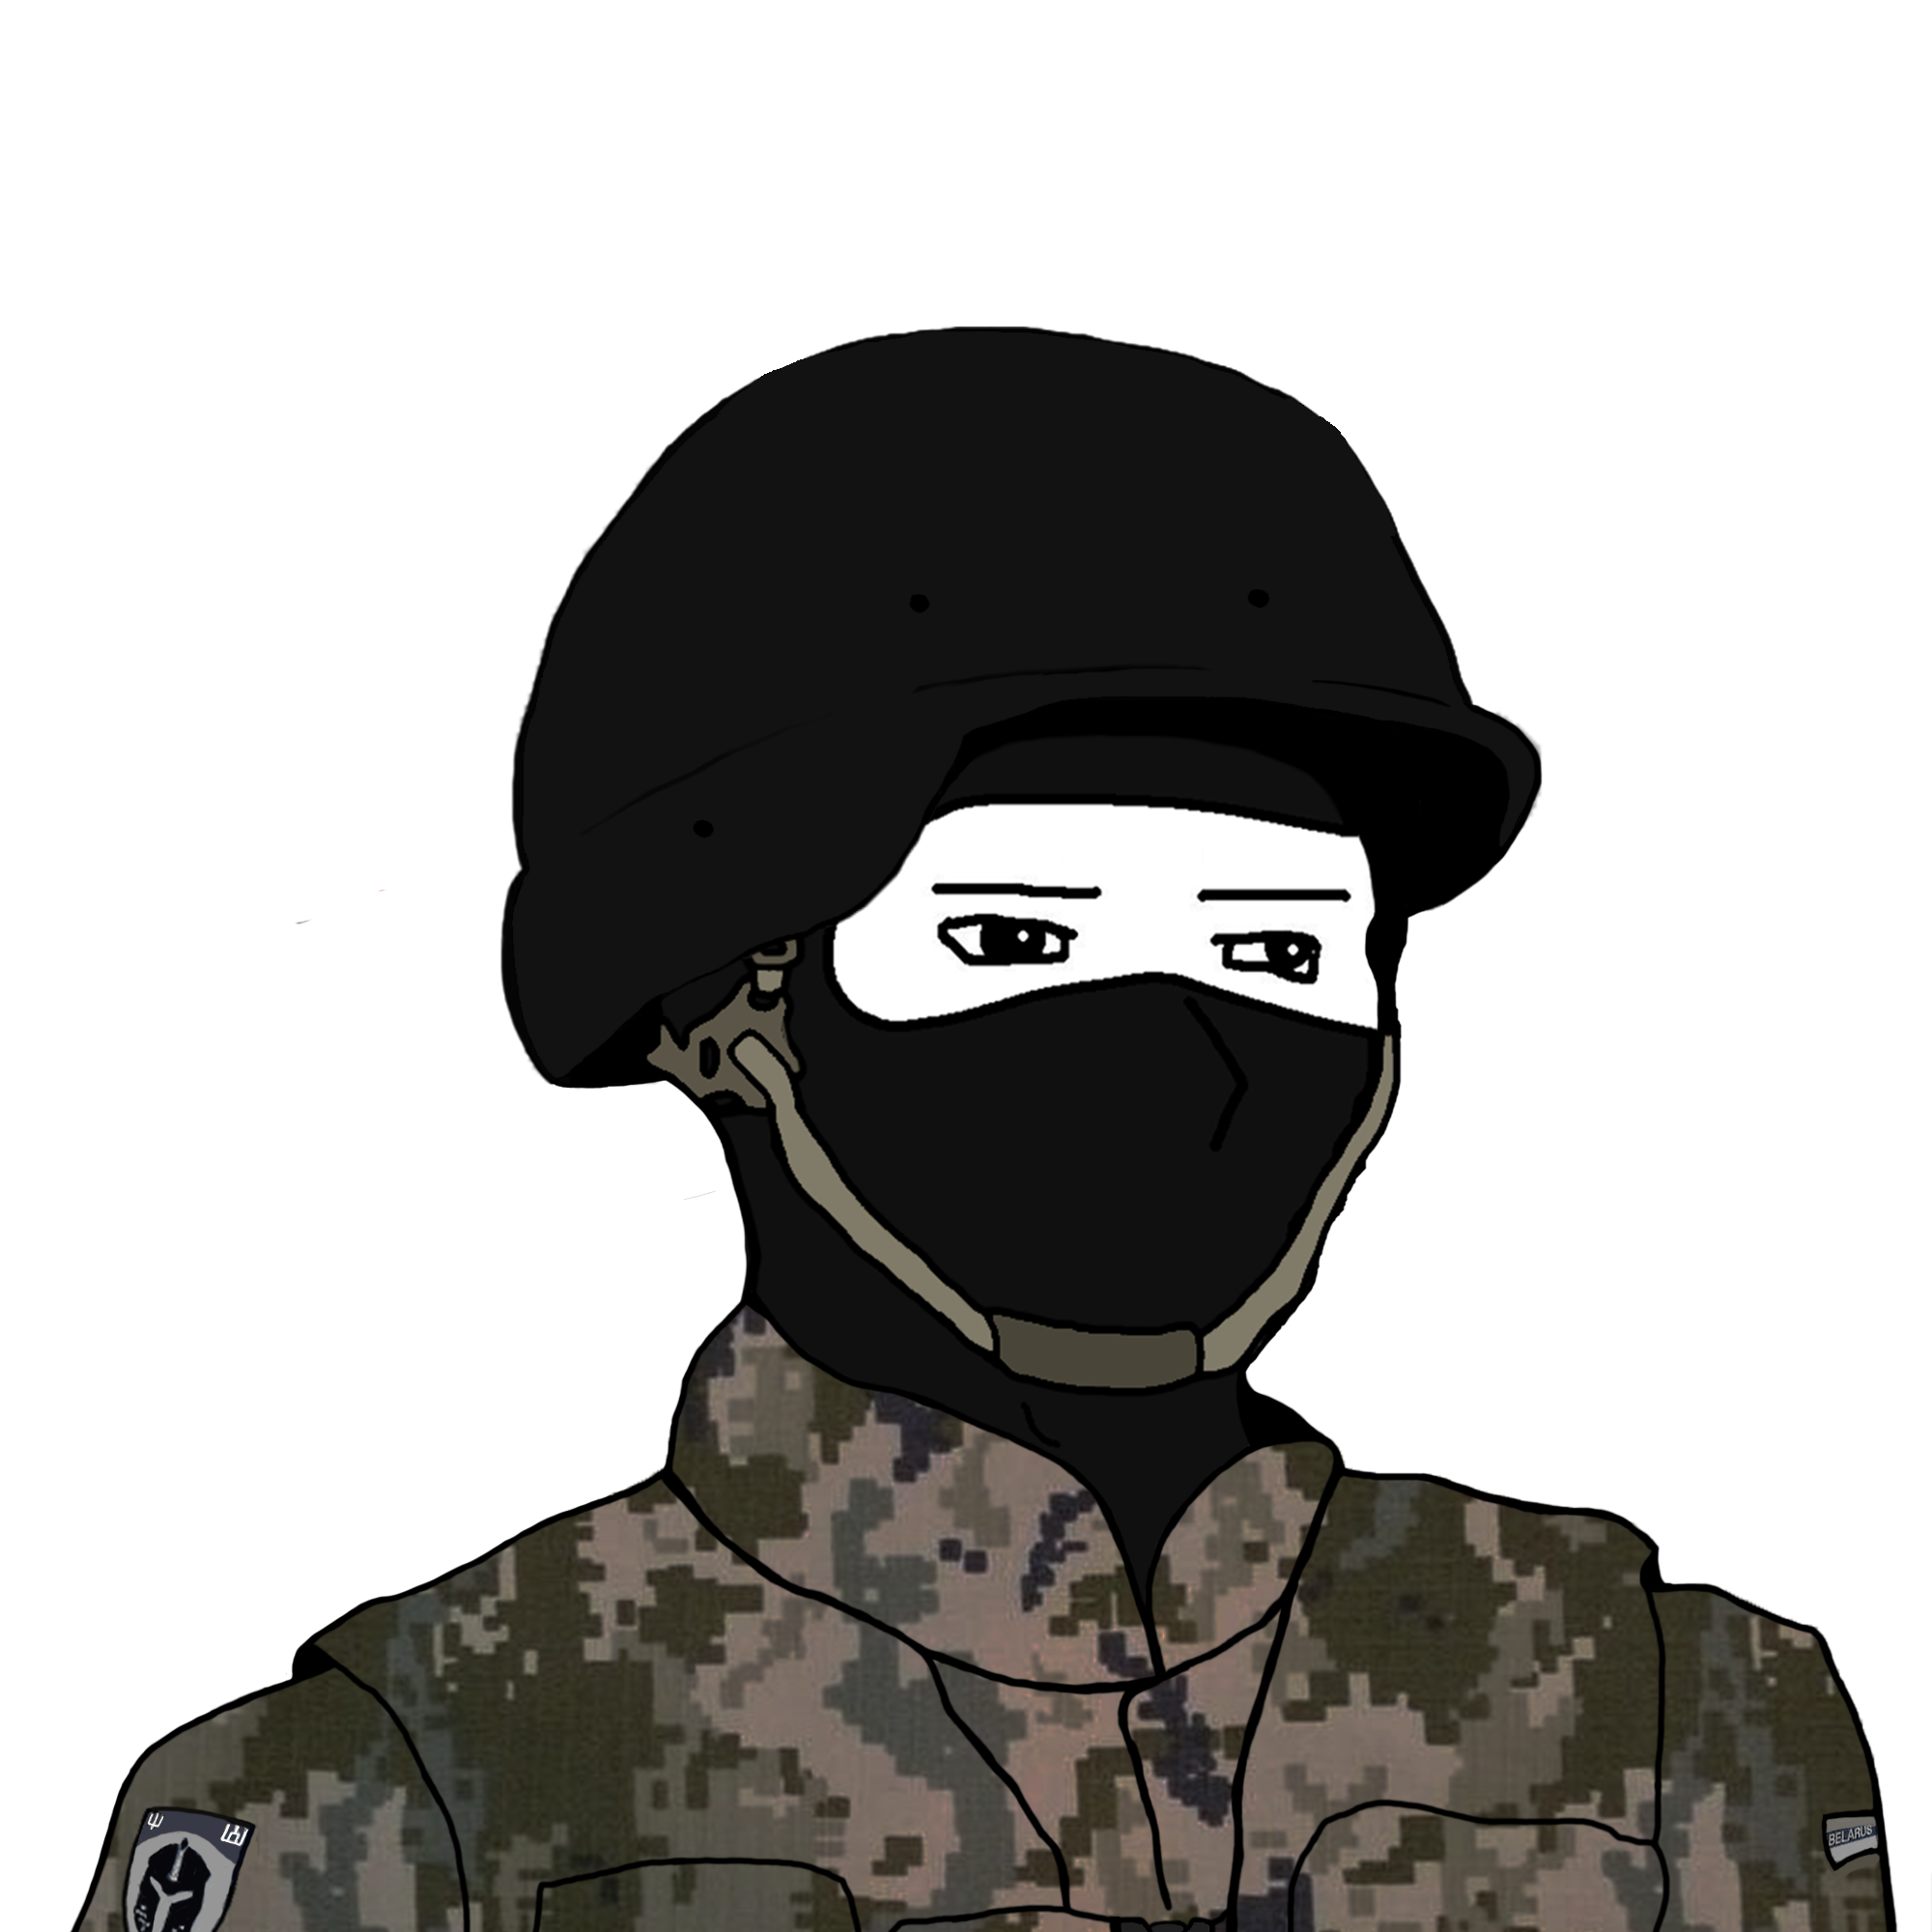
Label: 5_Bloomer